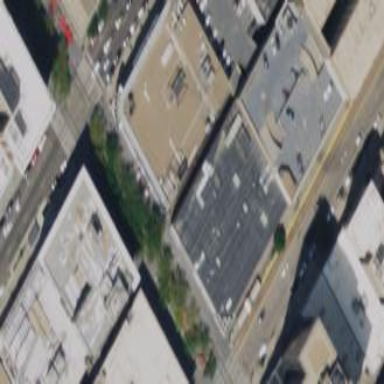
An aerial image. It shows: Brown commercial building.